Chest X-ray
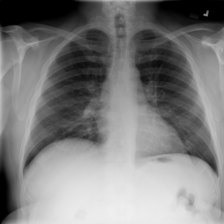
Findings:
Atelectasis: negative
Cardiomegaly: negative
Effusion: negative
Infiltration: negative
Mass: negative
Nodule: negative
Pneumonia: negative
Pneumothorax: negative
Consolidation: negative
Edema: negative
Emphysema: negative
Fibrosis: negative
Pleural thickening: negative
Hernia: negative